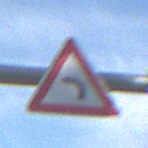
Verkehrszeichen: KurveLinks
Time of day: MorningAfternoon
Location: Outdoor (Nature)
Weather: PartlyCloudy
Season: NotSpecified
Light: Natural